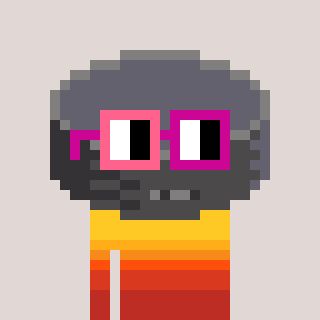
a pixel art character with square pink and red glasses, a hockey puck-shaped head and a bege-colored body on a warm background